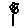
Label: flower